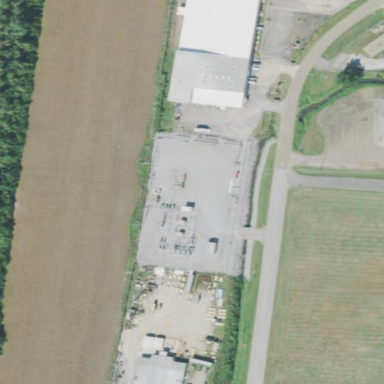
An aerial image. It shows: Power substation.